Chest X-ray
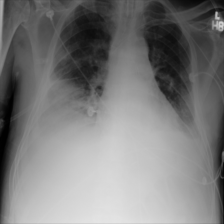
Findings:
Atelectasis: negative
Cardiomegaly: negative
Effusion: positive
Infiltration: positive
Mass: negative
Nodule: negative
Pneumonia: negative
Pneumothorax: negative
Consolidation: negative
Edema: negative
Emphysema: negative
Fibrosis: negative
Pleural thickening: negative
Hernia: negative